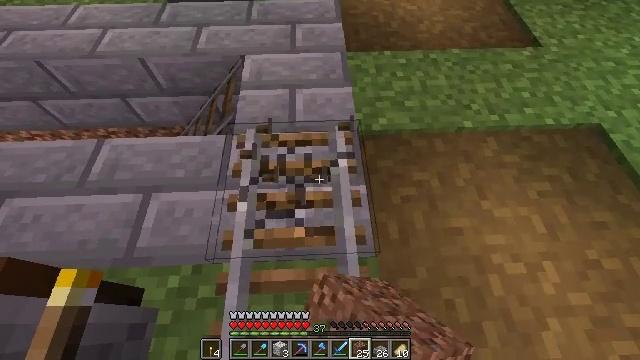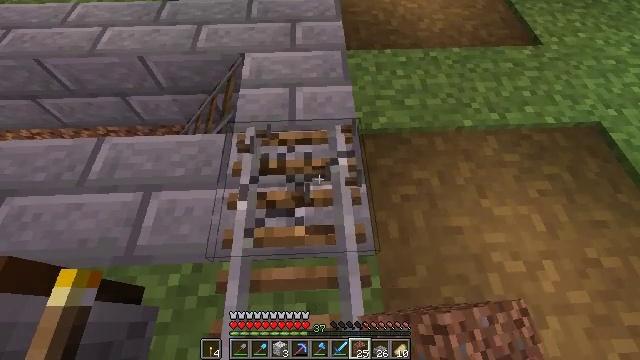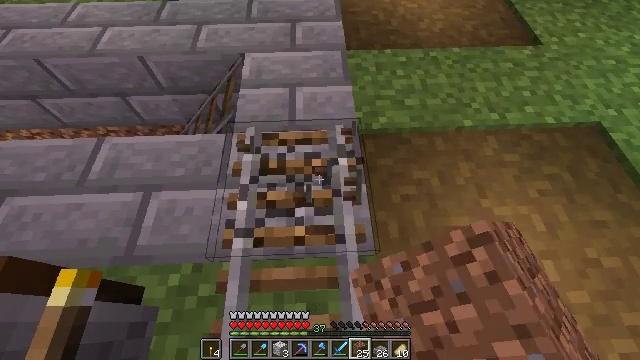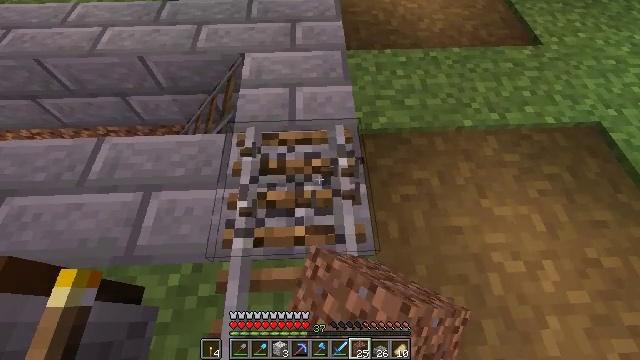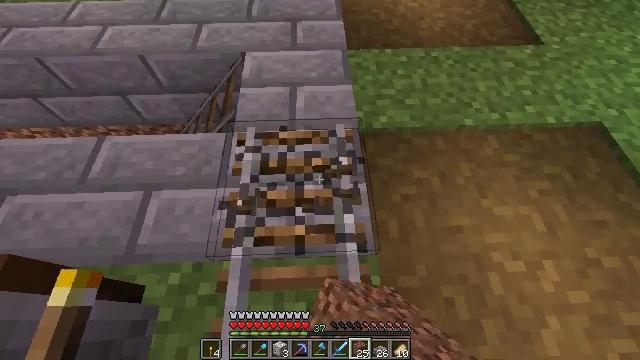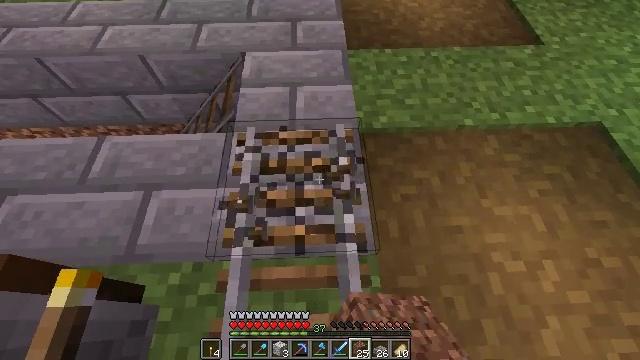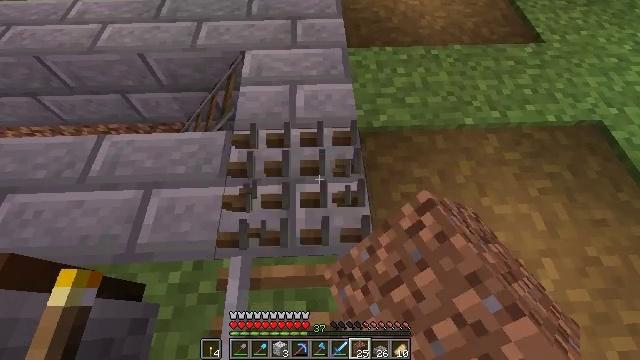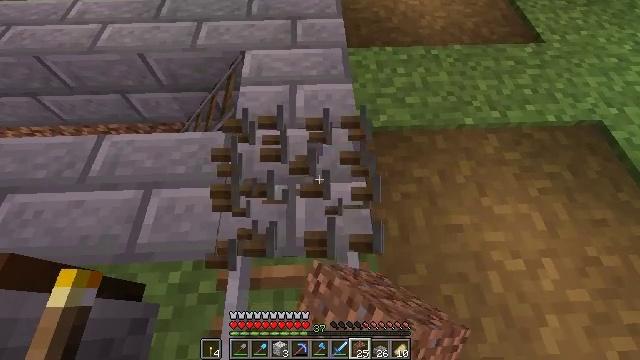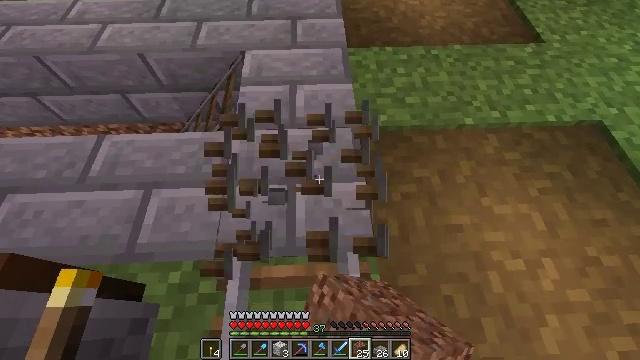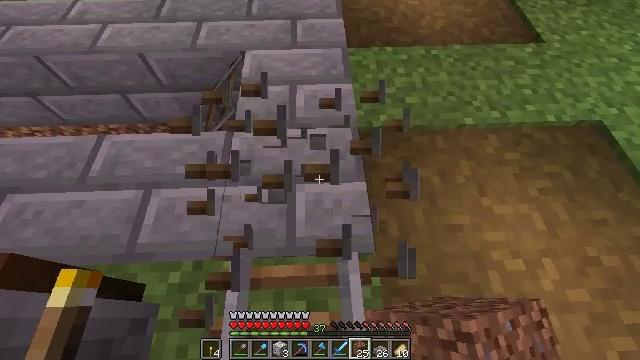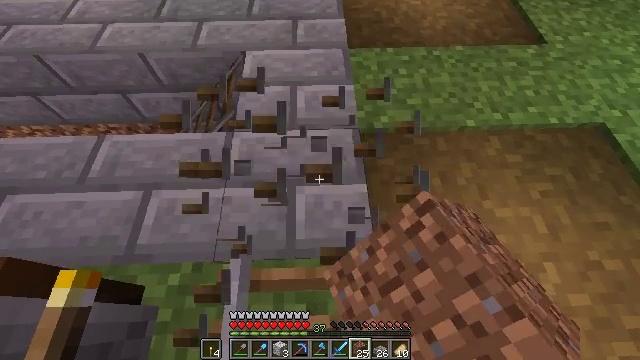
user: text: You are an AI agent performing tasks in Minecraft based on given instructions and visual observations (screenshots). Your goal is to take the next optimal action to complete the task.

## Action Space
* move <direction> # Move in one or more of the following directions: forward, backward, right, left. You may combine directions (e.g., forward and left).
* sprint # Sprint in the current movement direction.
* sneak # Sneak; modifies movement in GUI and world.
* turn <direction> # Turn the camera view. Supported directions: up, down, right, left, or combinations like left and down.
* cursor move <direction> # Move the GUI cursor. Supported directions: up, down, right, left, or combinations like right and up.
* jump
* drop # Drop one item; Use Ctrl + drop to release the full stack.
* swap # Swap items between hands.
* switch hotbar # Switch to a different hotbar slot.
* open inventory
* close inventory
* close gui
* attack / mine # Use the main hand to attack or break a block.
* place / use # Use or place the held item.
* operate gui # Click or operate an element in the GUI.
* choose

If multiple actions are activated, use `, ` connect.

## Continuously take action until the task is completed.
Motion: motion action
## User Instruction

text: Recycle the rail from an abandoned track.
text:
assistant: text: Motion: attack / mine
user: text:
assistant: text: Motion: attack / mine
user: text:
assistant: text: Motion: attack / mine
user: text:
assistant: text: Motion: attack / mine
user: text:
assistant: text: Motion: attack / mine
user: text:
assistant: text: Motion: attack / mine
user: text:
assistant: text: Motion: attack / mine
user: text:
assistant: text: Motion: attack / mine
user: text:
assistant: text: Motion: attack / mine
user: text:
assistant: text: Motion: move forward, attack / mine
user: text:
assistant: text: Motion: no_op